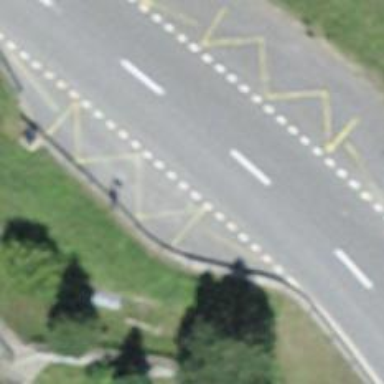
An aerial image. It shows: Bus stop with platform for public transport.